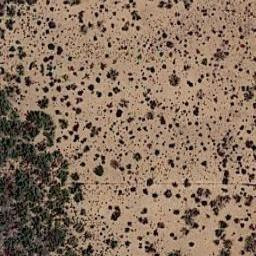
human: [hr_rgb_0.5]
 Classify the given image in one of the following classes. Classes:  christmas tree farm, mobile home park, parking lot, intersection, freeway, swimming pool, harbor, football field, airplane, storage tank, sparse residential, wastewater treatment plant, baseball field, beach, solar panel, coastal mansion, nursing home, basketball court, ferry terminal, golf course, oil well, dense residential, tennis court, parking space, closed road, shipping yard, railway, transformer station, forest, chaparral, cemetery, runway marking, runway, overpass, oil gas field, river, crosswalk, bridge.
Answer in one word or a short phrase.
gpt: chaparral